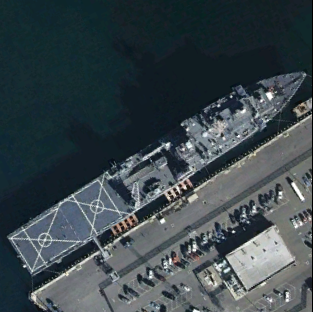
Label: combat